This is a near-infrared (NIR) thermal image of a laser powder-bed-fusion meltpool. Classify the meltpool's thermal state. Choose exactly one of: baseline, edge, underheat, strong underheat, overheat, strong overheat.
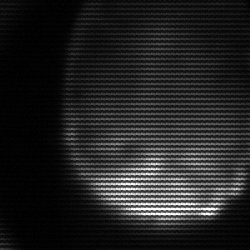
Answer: edge